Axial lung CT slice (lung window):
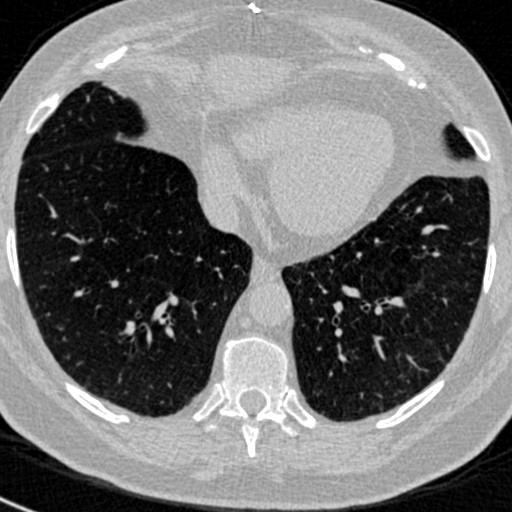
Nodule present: no